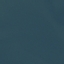
Land use / land cover: SeaLake